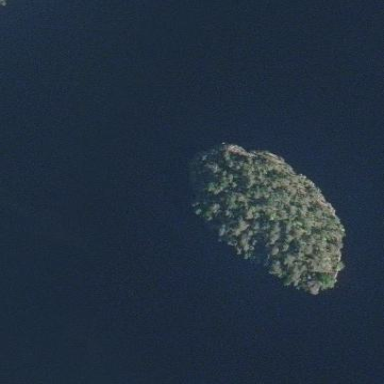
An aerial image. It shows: Islet.